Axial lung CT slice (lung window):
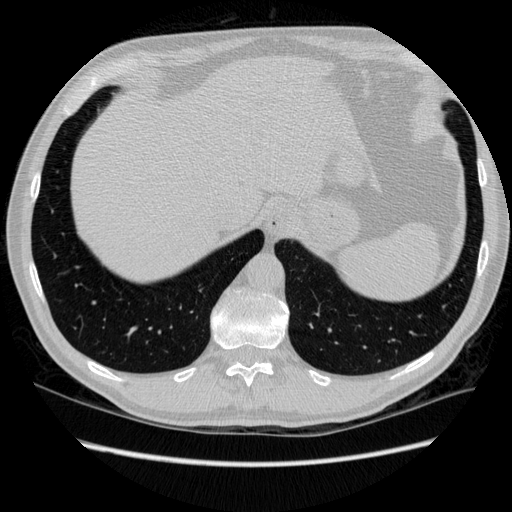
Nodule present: no